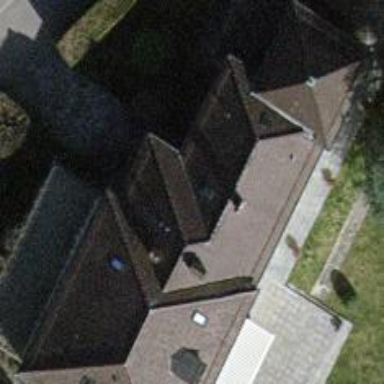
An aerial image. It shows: Residential building.